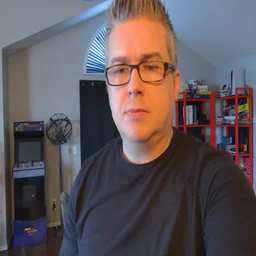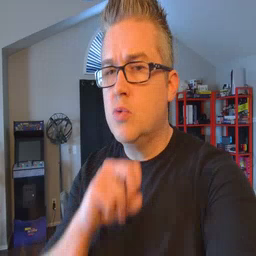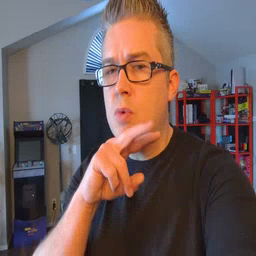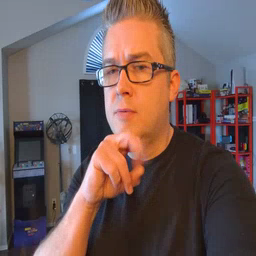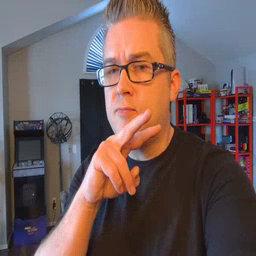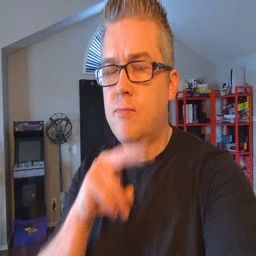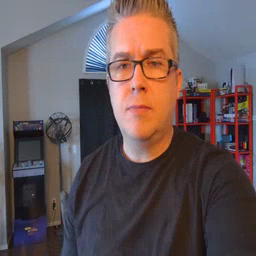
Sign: frog